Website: lowes
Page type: payment
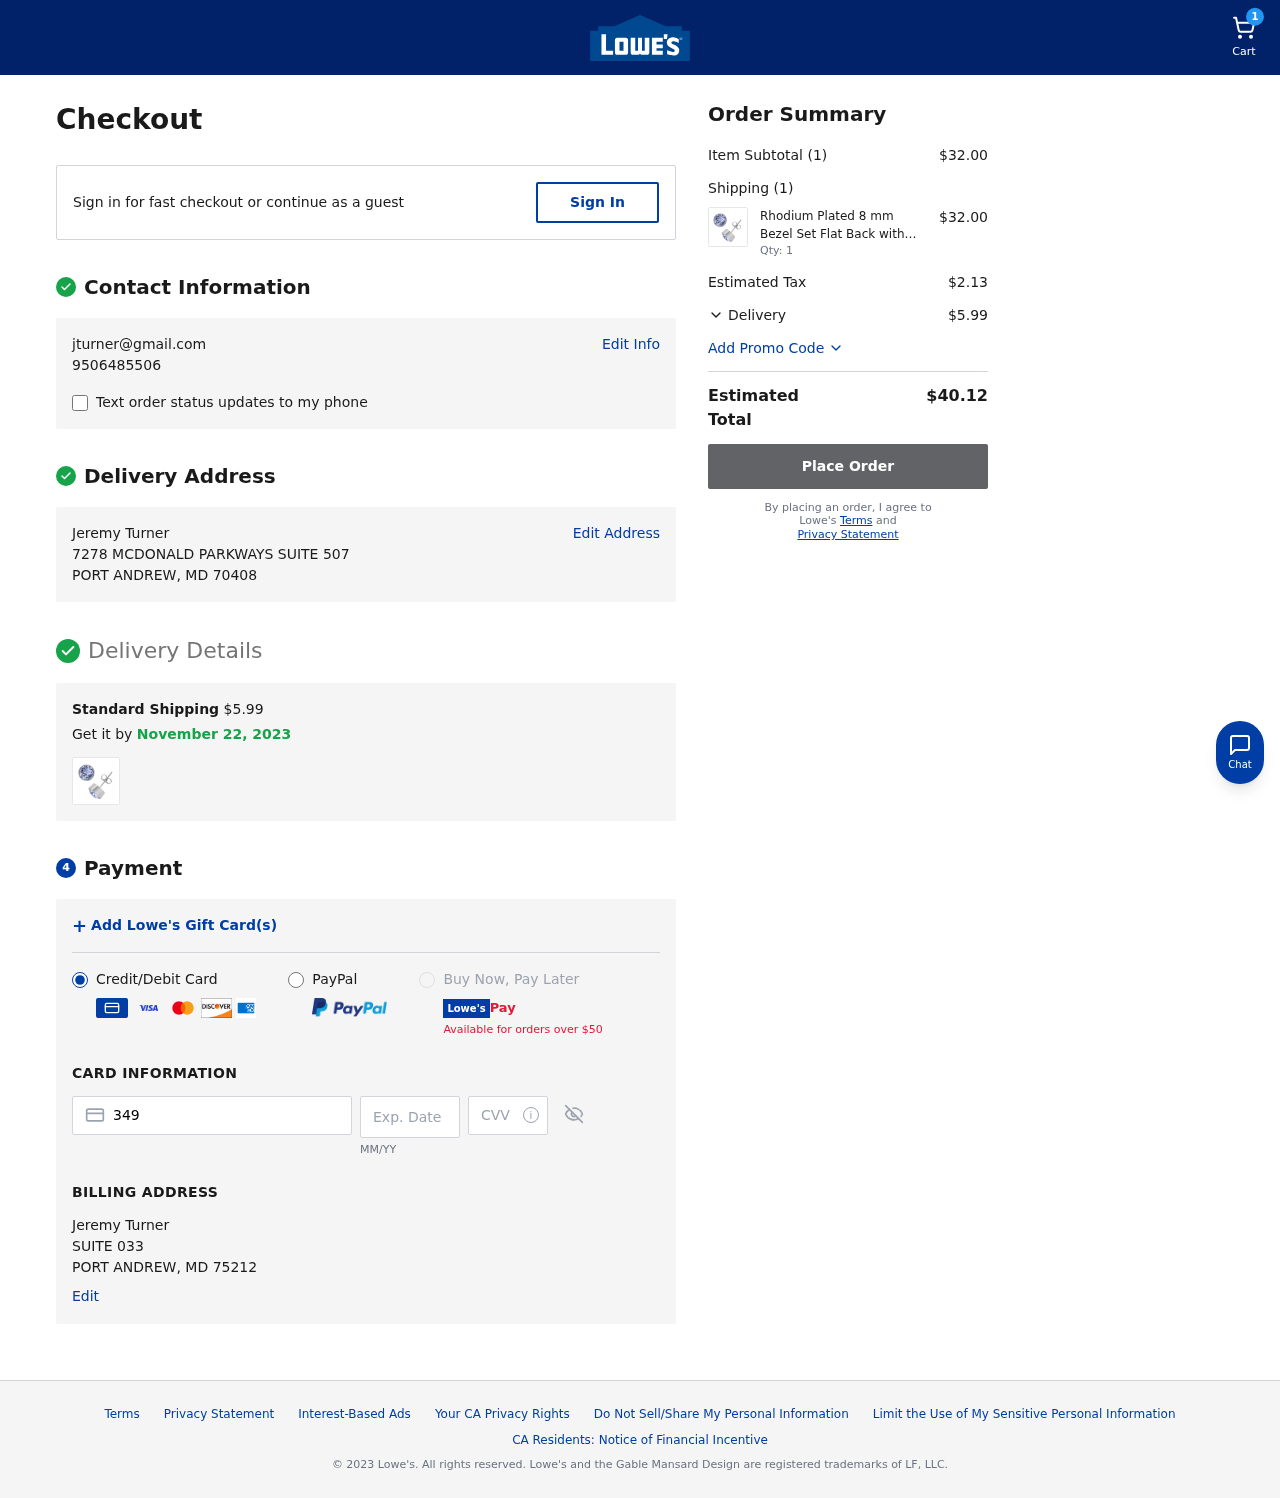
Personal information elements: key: PII_CARD_CVV
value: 0452
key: PII_CARD_EXPIRY
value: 09/28
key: PII_CARD_NUMBER
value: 3494 9007 8540 302
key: PII_CITY_STATE_ZIP2
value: PORT ANDREW, MD 75212
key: PII_EMAIL
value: jturner@gmail.com
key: PII_FULLNAME
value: Jeremy Turner
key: PII_FULLNAME2
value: Jeremy Turner
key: PII_PHONE
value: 9506485506
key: PII_STREET
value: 7278 MCDONALD PARKWAYS SUITE 507
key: PII_STREET2
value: SUITE 033
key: PII_CITY_STATE_ZIP
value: PORT ANDREW, MD 70408
Product elements: key: PRODUCT1_NAME
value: Rhodium Plated 8 mm Bezel Set Flat Back with Light Sapphire Swarovski Crystals Stud Earrings
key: PRODUCT1_PRICE
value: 32
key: PRODUCT1_QUANTITY
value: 1
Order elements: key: ORDER_NUM_ITEMS
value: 1
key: ORDER_SHIPPING_COST
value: $5.99
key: ORDER_DELIVERY_DATE
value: November 22, 2023
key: ORDER_SUBTOTAL
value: $32.00
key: ORDER_NUM_ITEMS2
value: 1
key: ORDER_TAX
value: $2.13
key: ORDER_SHIPPING_COST2
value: $5.99
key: ORDER_TOTAL
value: $40.12